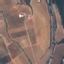
Land use / land cover class: PermanentCrop